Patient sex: M
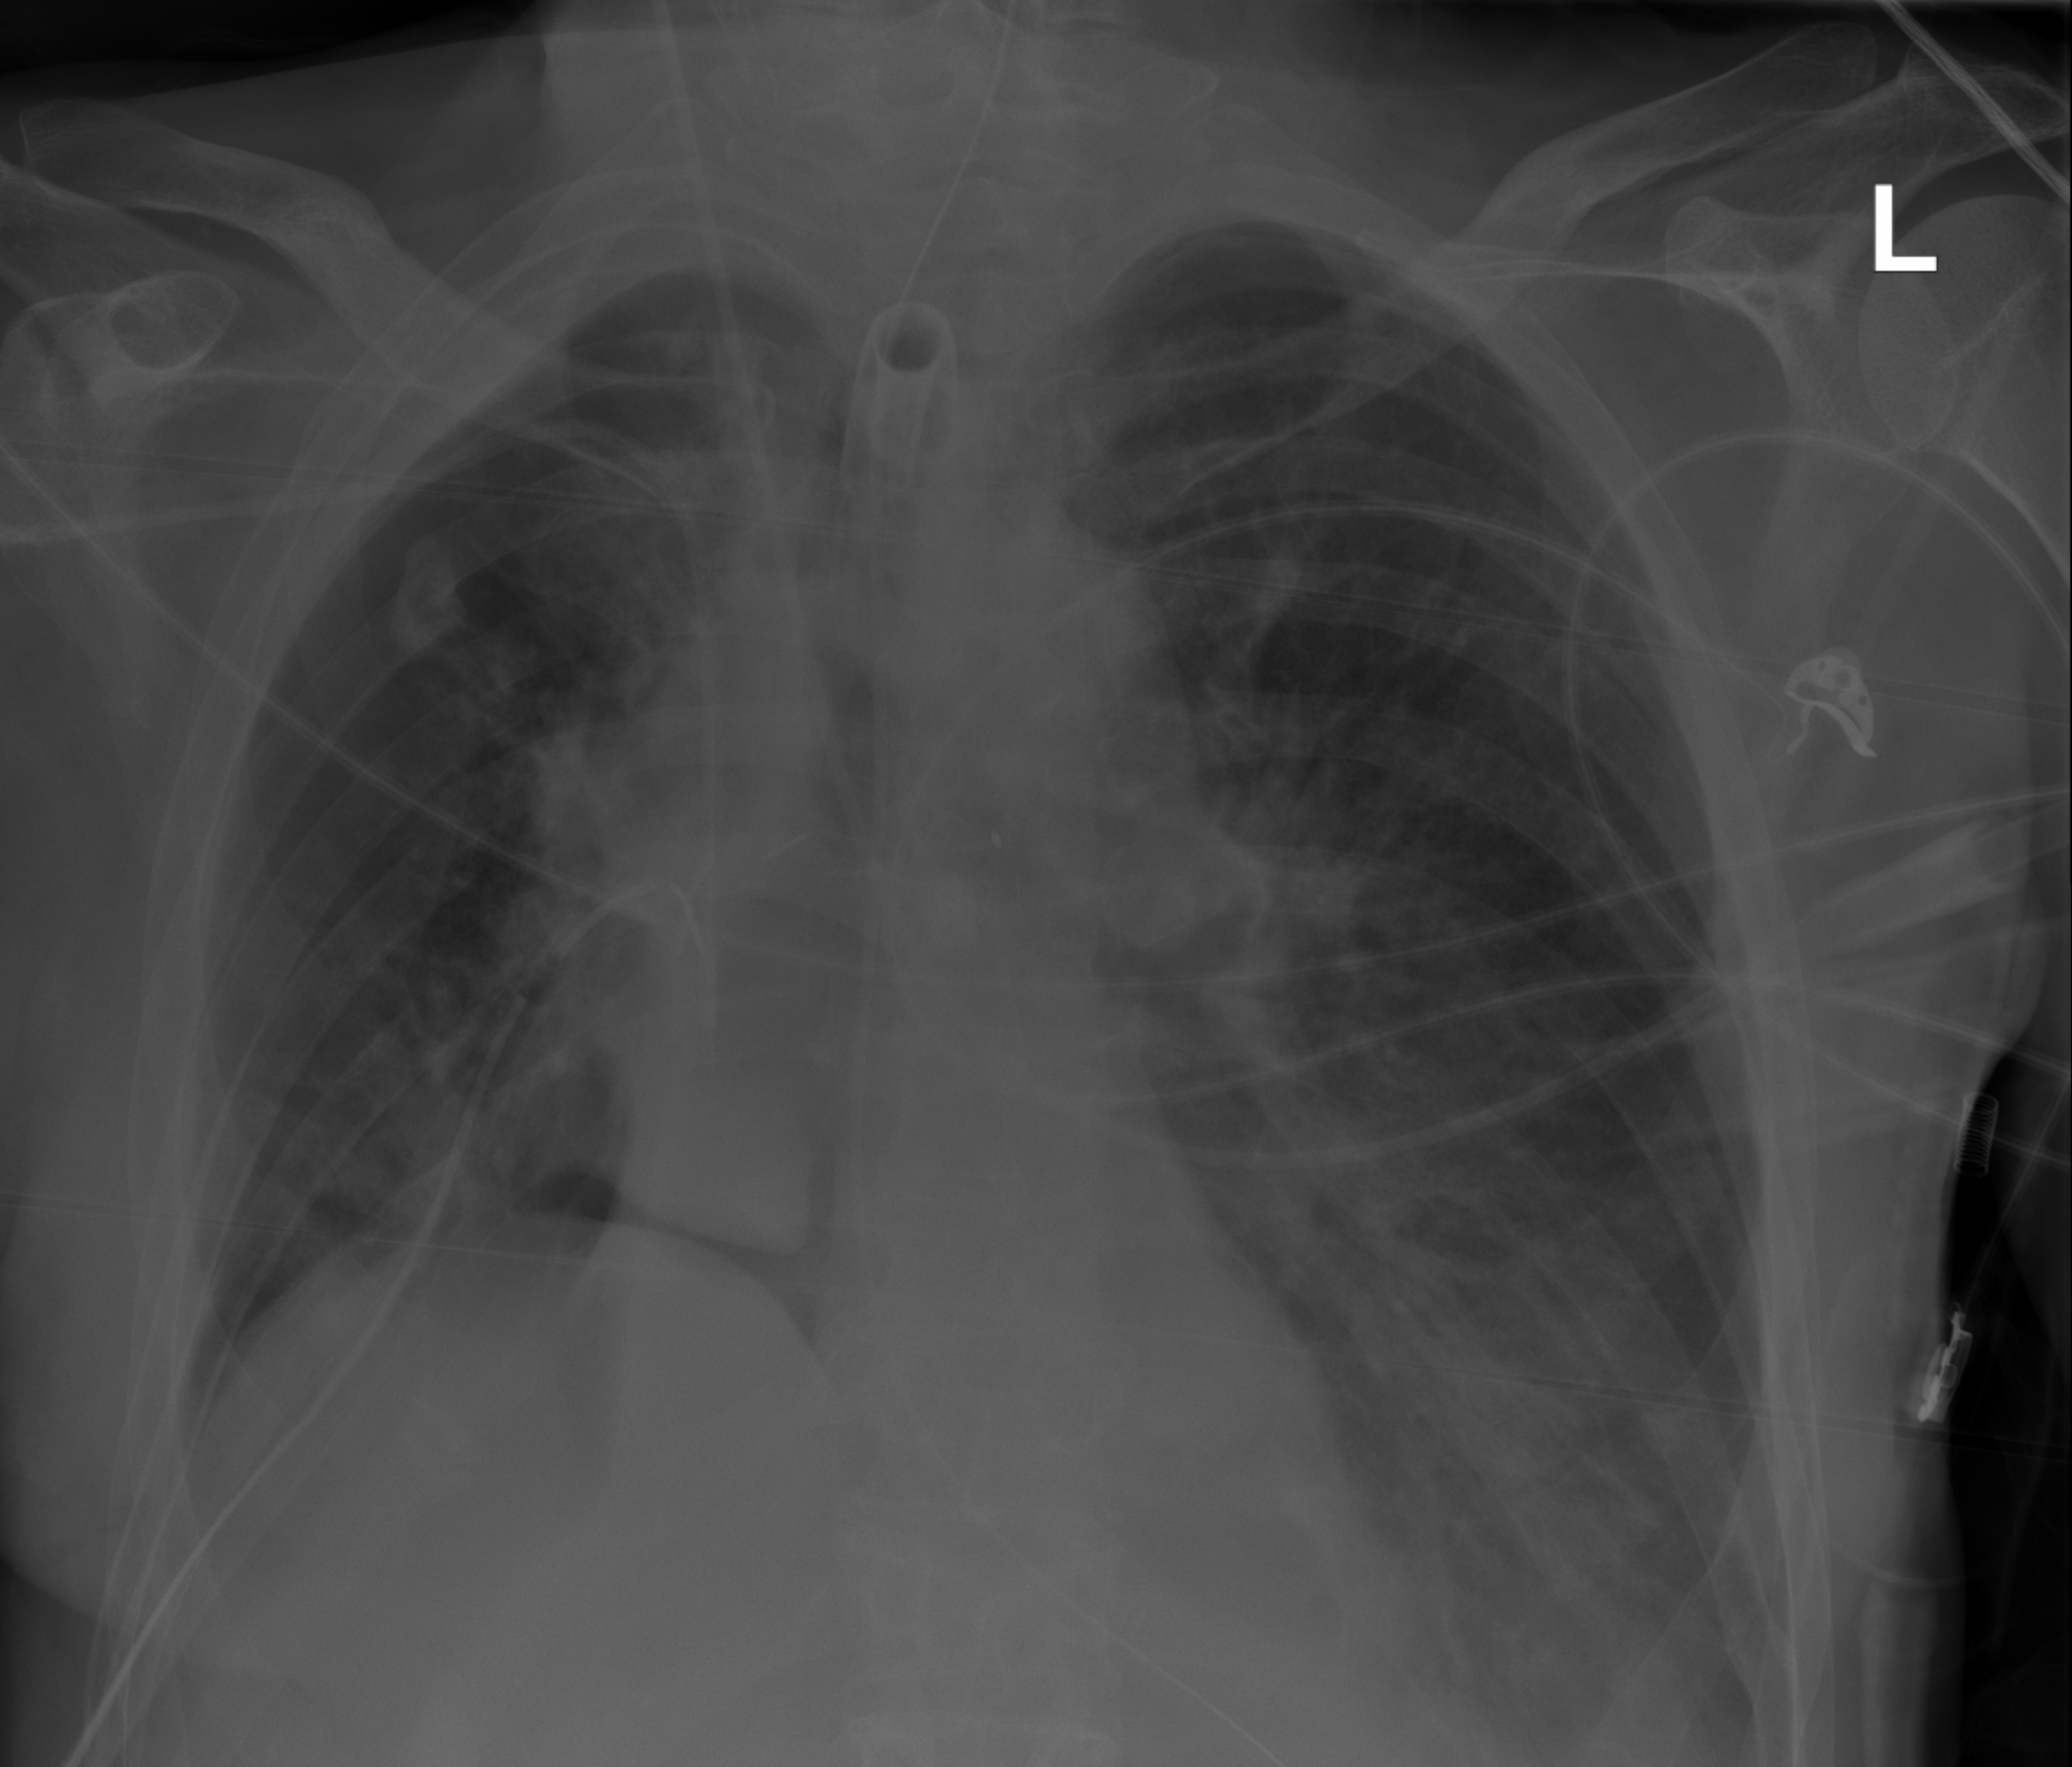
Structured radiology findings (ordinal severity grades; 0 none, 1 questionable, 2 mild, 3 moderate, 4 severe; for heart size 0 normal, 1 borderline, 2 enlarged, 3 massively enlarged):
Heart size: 1
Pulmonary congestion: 2
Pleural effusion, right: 2
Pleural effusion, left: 2
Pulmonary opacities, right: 0
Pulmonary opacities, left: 2
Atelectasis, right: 2
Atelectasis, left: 2